Chest X-ray:
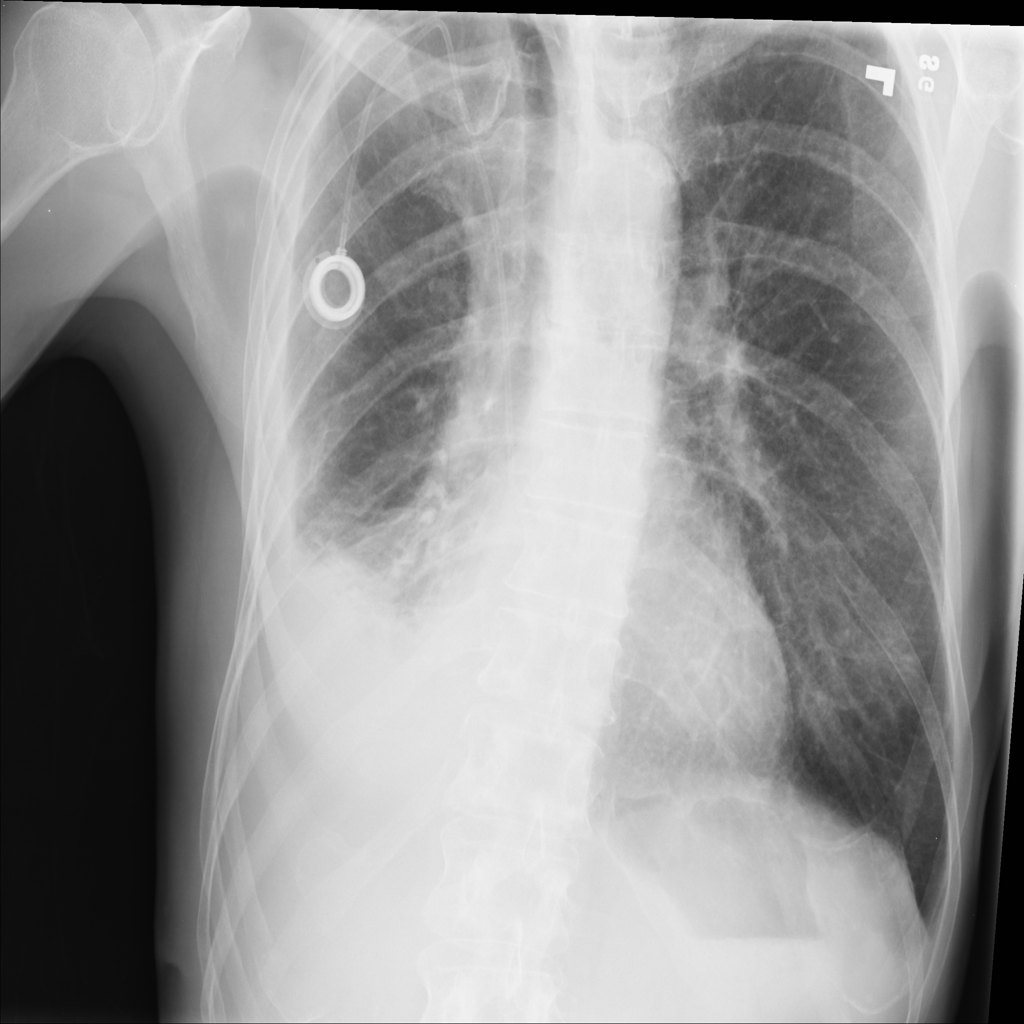
Findings: Consolidation, Effusion
No abnormal finding: no